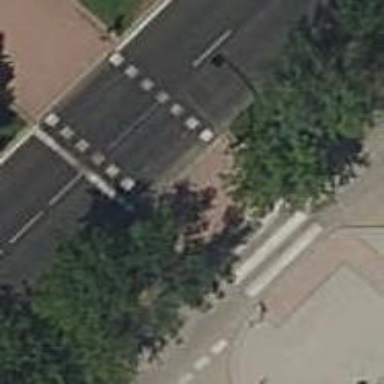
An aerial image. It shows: Road crossing with traffic signals.